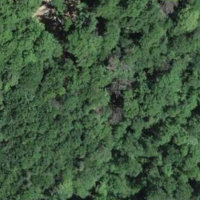
EUNIS habitat code: 41
Species observed at this site:
Lathyrus vernus
Hippocrepis emerus